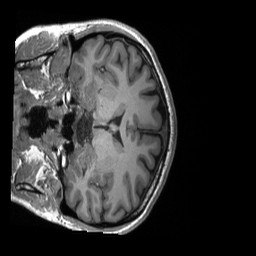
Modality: T1w
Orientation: coronal
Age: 36
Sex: female
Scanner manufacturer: siemens
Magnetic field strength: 3 T
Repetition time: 2.4 s
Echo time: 0.00224 s